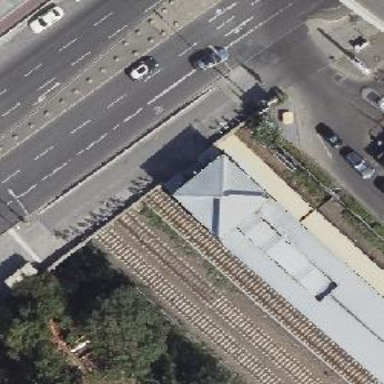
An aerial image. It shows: Entrance to public transport facility.